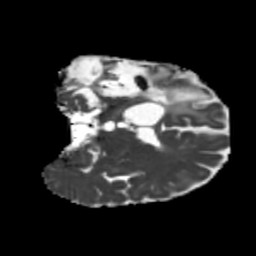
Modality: MD
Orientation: coronal
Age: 46
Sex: male
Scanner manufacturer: siemens
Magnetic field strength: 3 T
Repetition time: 5.25 s
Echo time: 0.08 s